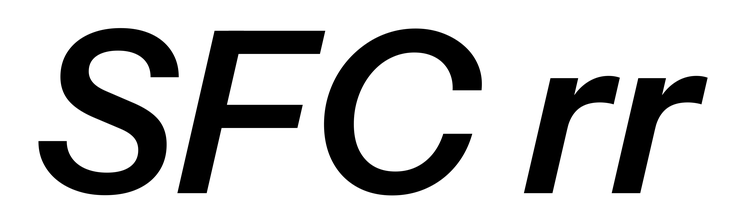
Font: InstrumentSans-Italic_SemiBold_Italic